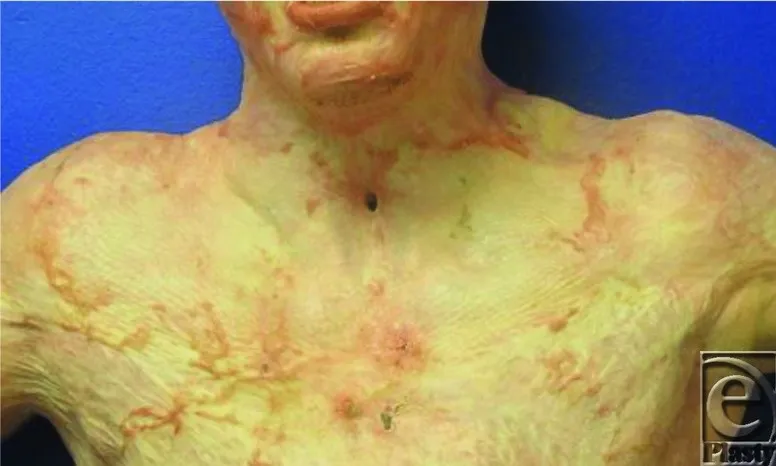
Midline neck defect following tracheostomy decannulation after one year.
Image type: medical_photograph (other_medical_photograph)